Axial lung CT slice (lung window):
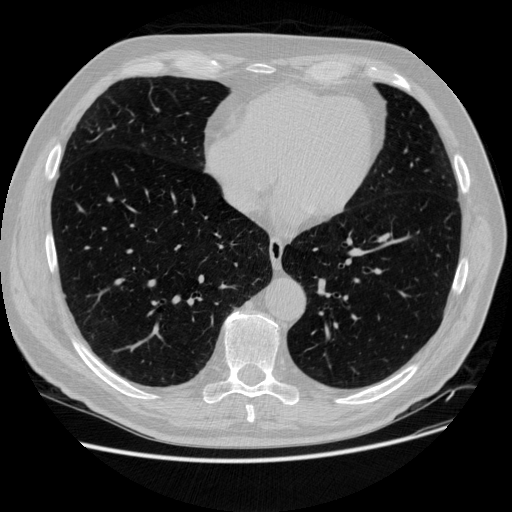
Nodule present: no